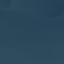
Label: SeaLake